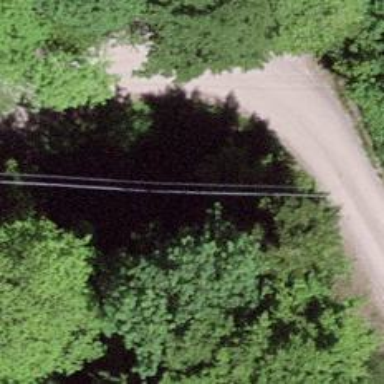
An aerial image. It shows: Culvert tunnel.